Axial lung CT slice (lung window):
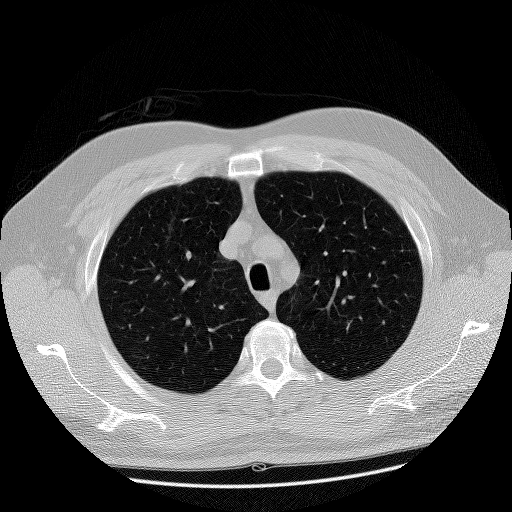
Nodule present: no